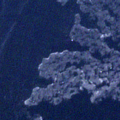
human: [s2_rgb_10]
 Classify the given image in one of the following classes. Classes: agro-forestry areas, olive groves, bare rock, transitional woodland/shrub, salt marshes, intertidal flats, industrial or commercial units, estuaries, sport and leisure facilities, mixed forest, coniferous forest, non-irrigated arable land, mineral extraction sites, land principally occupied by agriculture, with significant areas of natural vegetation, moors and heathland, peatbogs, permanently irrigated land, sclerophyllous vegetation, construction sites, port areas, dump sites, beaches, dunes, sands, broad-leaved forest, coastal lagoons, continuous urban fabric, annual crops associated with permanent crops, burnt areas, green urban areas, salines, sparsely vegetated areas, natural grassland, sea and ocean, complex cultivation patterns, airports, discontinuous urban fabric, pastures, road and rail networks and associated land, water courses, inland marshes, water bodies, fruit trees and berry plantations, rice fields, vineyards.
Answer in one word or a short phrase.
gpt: sea and ocean